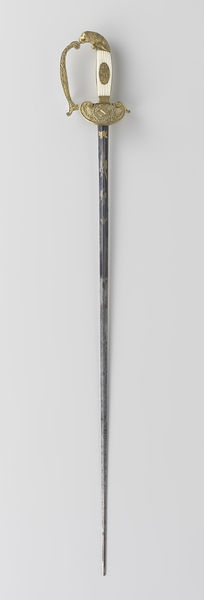
Titel: Officiersdegen
Standort: Amsterdam
Institution: Rijksmuseum
Schlagwörter: sword, gold, blanc, épée, circle, needle, or, cirle